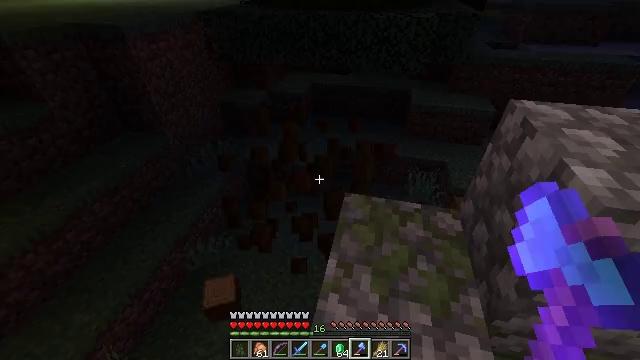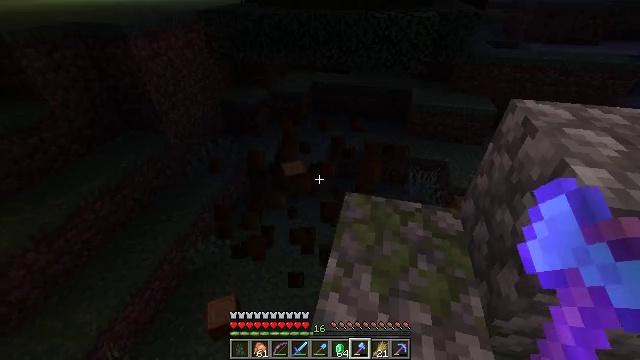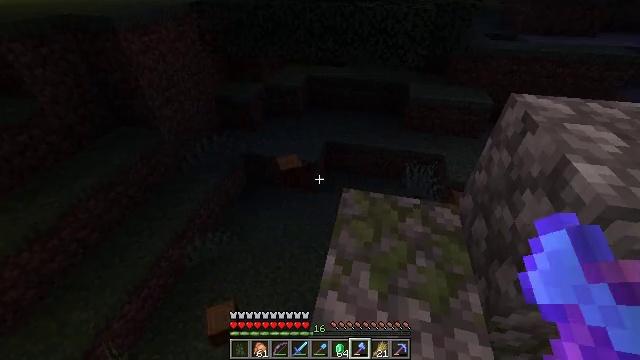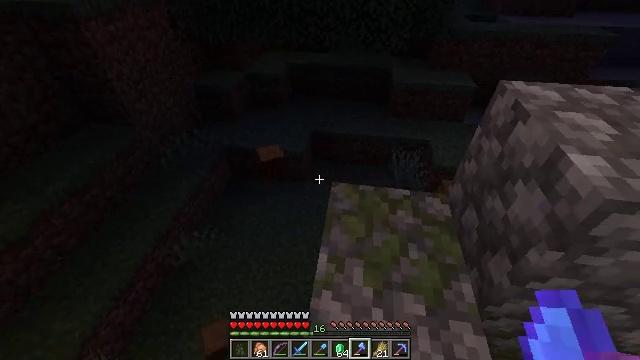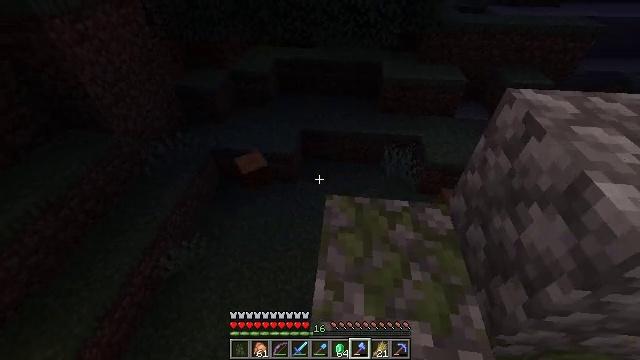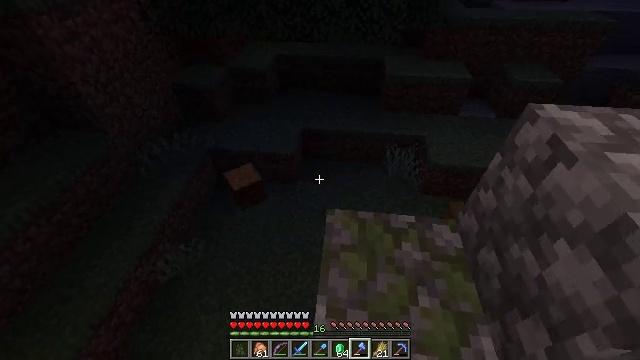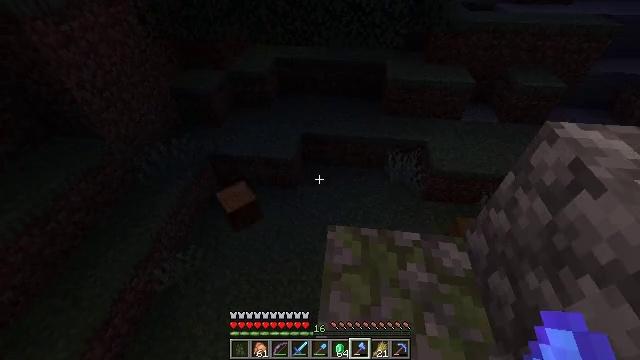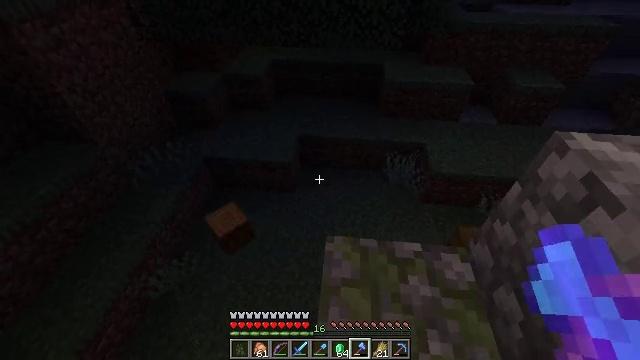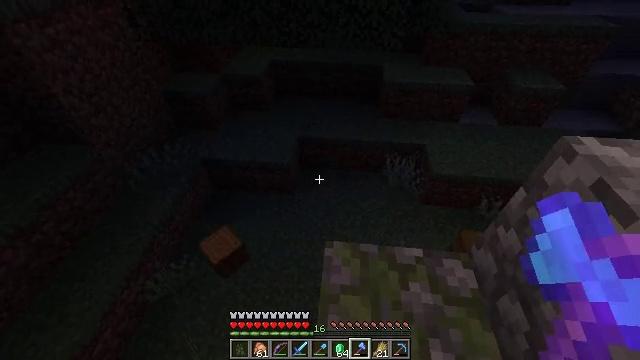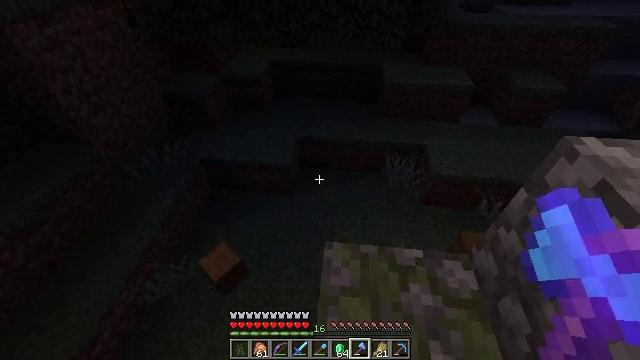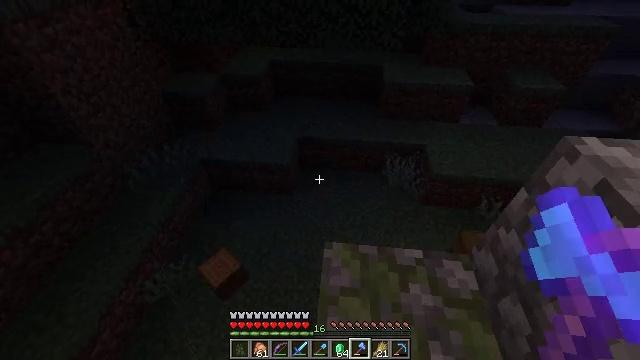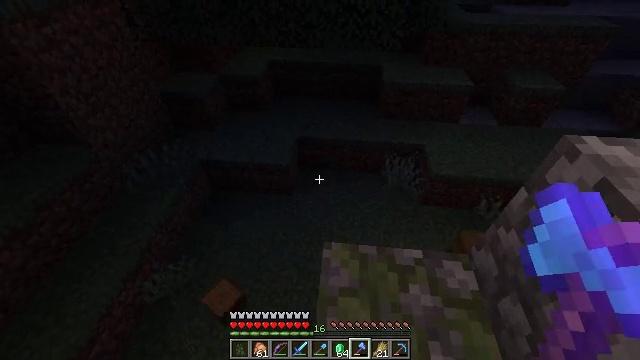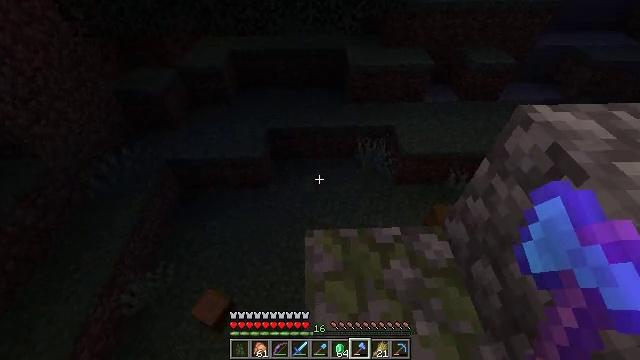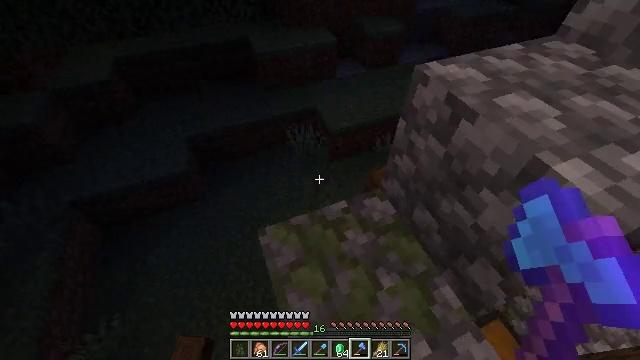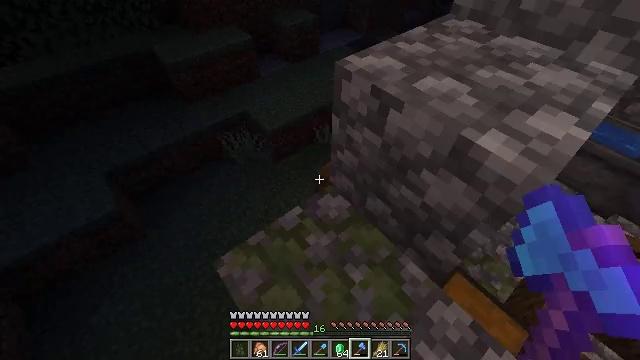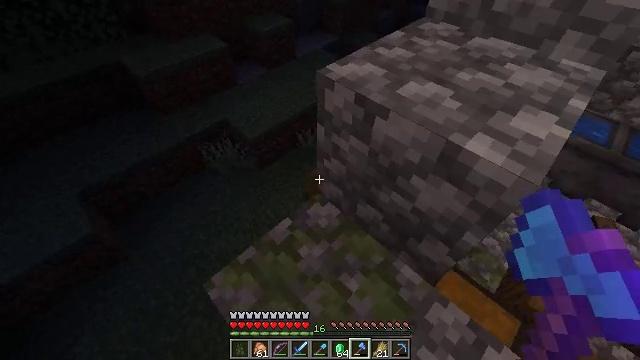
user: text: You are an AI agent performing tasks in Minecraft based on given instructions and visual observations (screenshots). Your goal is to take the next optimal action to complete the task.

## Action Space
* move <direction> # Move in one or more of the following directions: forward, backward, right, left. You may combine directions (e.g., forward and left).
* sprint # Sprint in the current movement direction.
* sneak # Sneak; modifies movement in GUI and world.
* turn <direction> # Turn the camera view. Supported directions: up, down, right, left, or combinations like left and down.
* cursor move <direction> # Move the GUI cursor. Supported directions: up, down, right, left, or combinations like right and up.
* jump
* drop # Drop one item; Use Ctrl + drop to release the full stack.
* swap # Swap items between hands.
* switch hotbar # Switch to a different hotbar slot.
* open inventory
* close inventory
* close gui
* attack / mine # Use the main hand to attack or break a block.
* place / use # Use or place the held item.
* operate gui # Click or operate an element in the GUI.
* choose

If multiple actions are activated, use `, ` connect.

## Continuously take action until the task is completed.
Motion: motion action
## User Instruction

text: Break the spruce trapdoor from a structure.
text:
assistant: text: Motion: no_op
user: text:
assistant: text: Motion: move forward, turn down
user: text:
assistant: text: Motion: move forward, turn right and down
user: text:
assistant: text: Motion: move forward, turn right and down
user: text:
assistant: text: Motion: move forward, turn down
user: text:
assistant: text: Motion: no_op
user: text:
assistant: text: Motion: no_op
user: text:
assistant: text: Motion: no_op
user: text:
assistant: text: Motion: no_op
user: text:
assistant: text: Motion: no_op
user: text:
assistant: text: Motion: no_op
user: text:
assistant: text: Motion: turn right and down
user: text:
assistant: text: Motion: turn right and down
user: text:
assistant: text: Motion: move forward, turn right and down
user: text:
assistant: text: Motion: move forward and move left, turn right
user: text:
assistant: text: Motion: move forward and move left, turn right
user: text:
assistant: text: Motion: move forward and move left, turn right and down
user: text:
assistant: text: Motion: move forward and move left, turn right and down
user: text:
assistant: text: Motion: turn right and down
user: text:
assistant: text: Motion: turn right
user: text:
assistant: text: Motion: turn right
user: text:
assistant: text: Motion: no_op
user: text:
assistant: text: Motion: no_op
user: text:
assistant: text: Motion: no_op
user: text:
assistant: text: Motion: no_op
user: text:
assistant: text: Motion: turn left
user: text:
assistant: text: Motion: turn left and down
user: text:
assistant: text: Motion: no_op
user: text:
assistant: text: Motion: no_op
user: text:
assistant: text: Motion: no_op